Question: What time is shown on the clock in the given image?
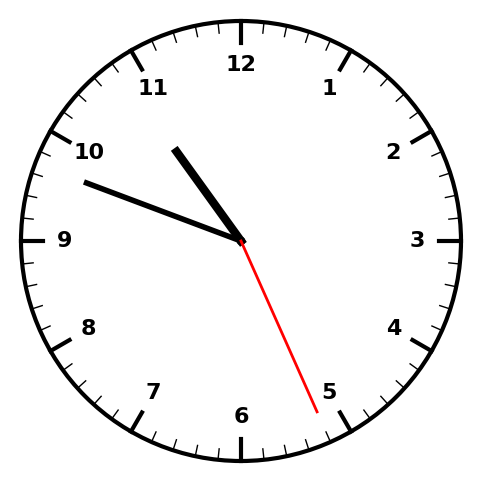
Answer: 10:48:26